Field crop: tomato
Growth stage: 2
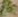
Species: solanum